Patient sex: M
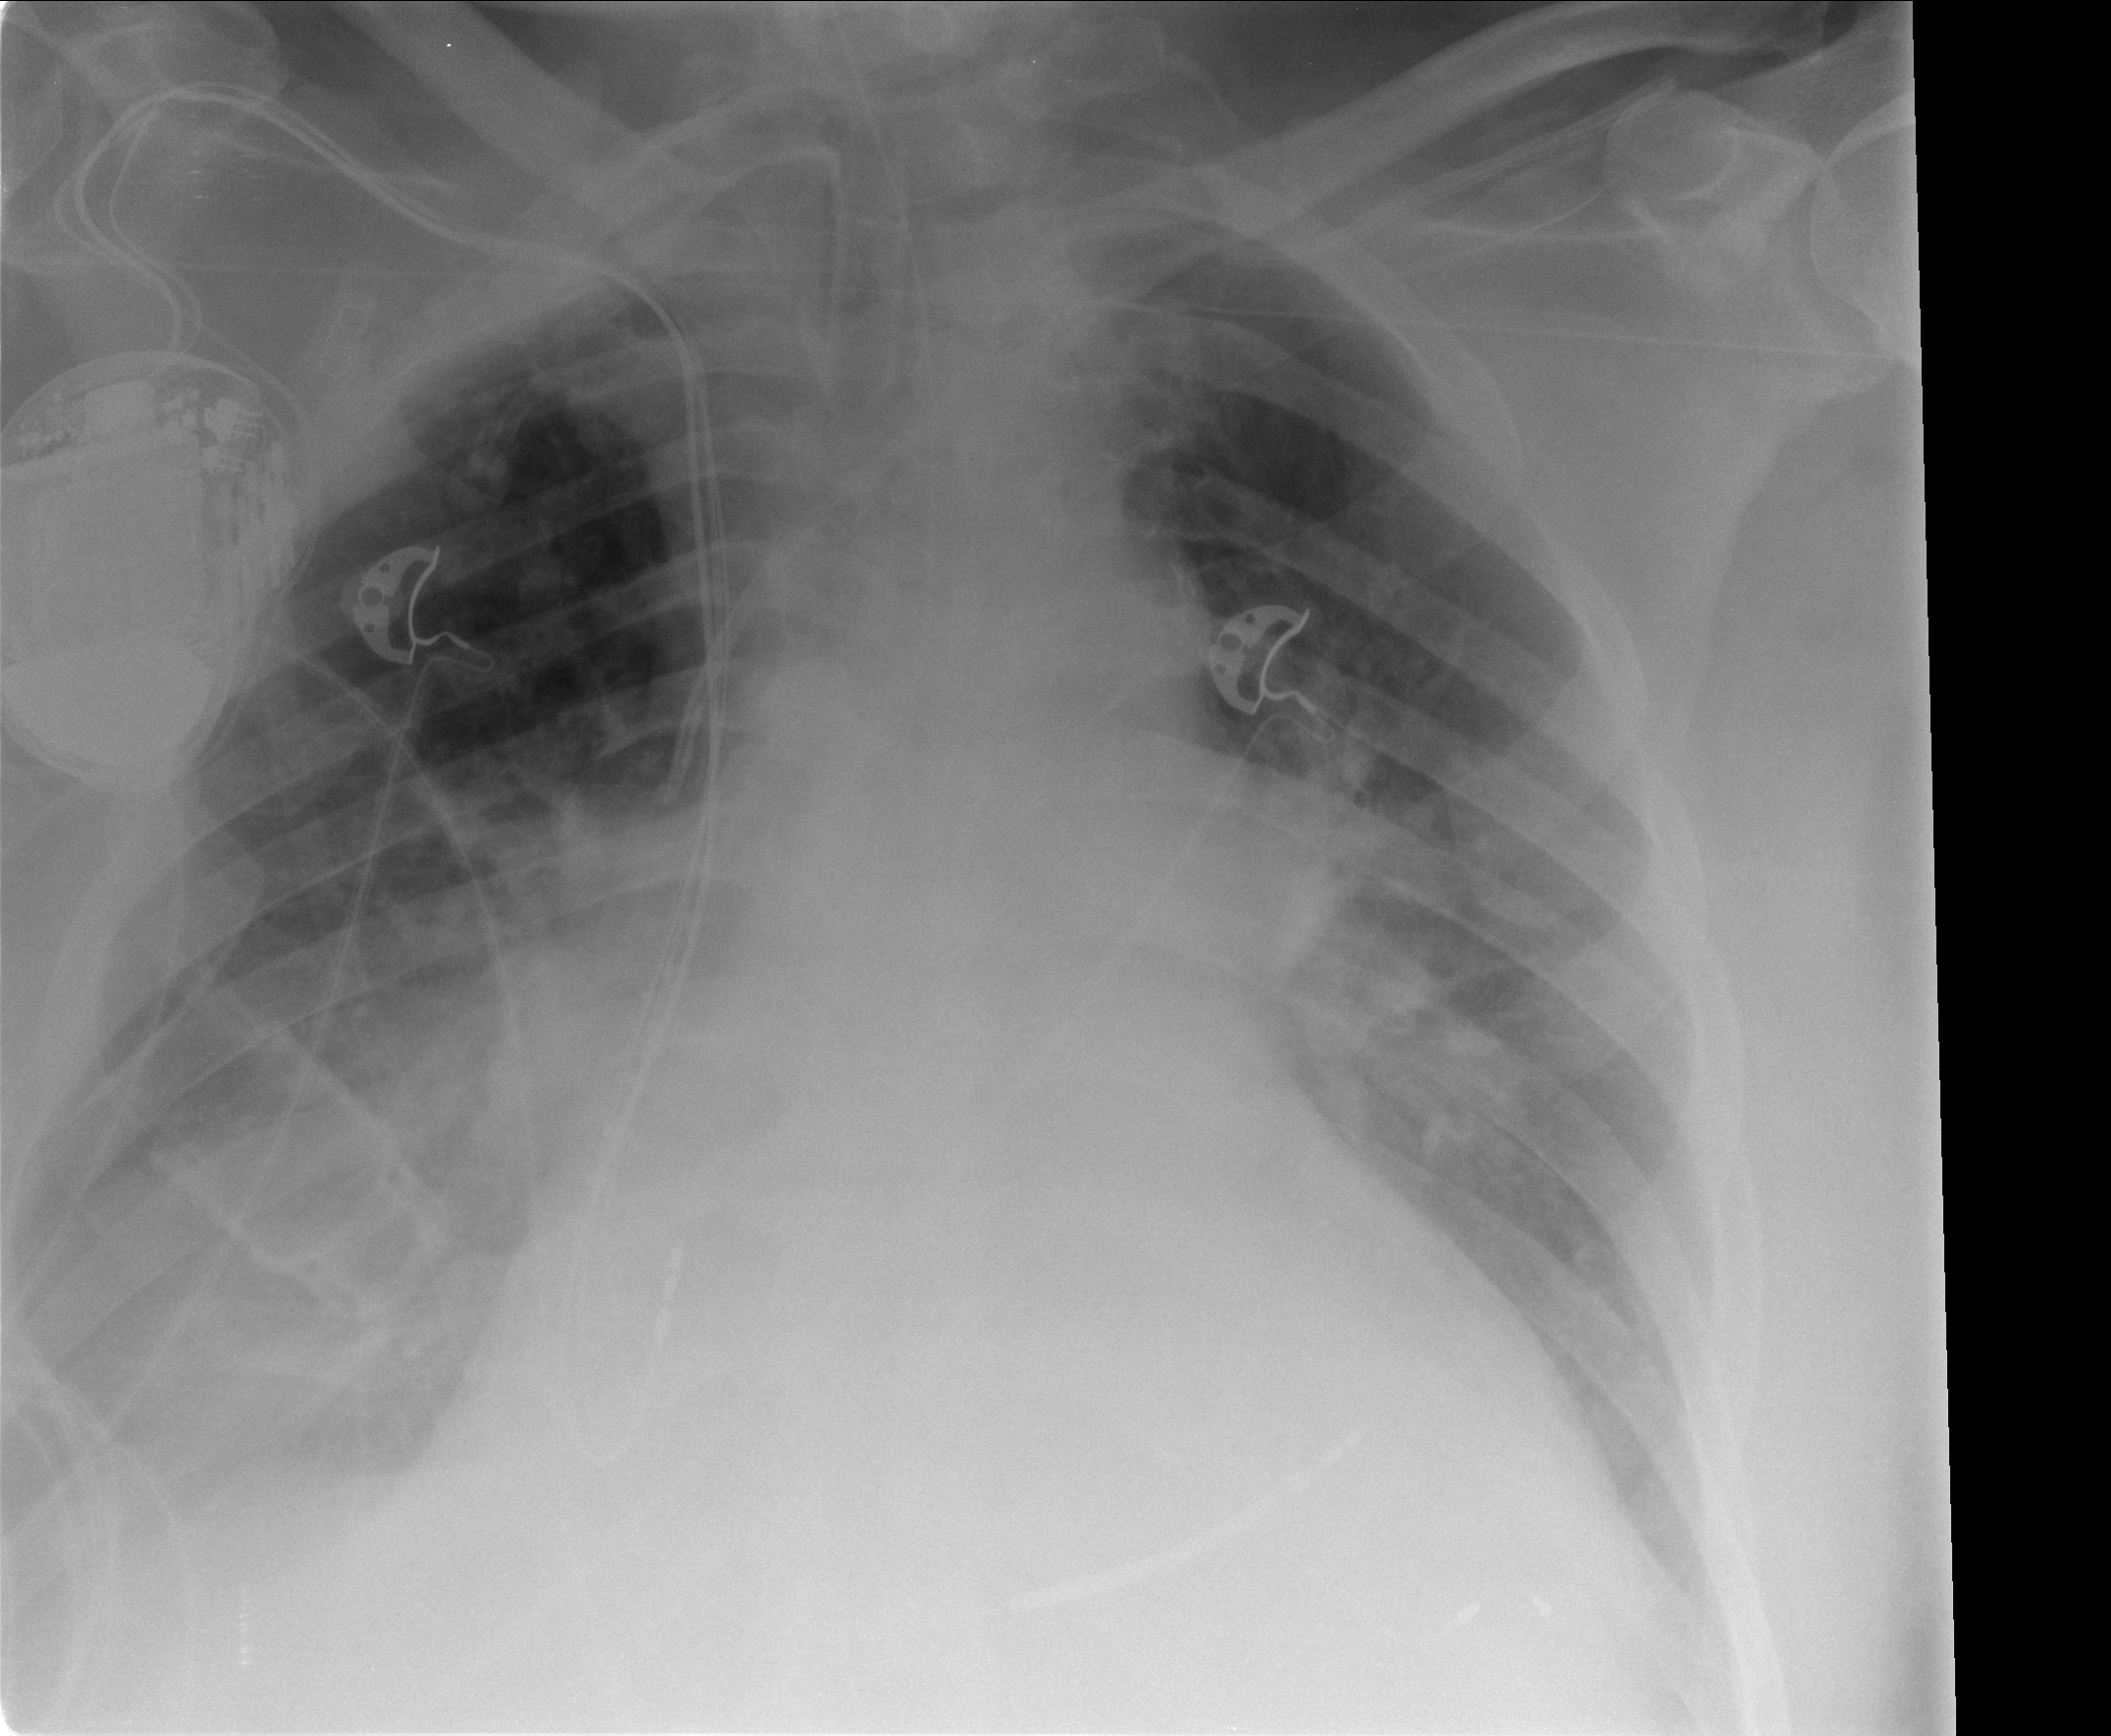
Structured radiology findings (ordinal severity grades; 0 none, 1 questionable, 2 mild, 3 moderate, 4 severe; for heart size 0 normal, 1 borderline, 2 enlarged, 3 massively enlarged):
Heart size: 2
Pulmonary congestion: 2
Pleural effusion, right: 3
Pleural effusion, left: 0
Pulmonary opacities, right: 0
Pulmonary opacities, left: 0
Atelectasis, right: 3
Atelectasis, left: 2